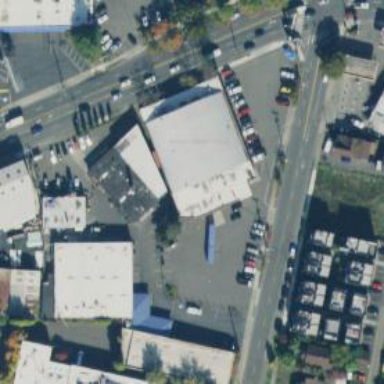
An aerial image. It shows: Hardware shop located in building.